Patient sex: M
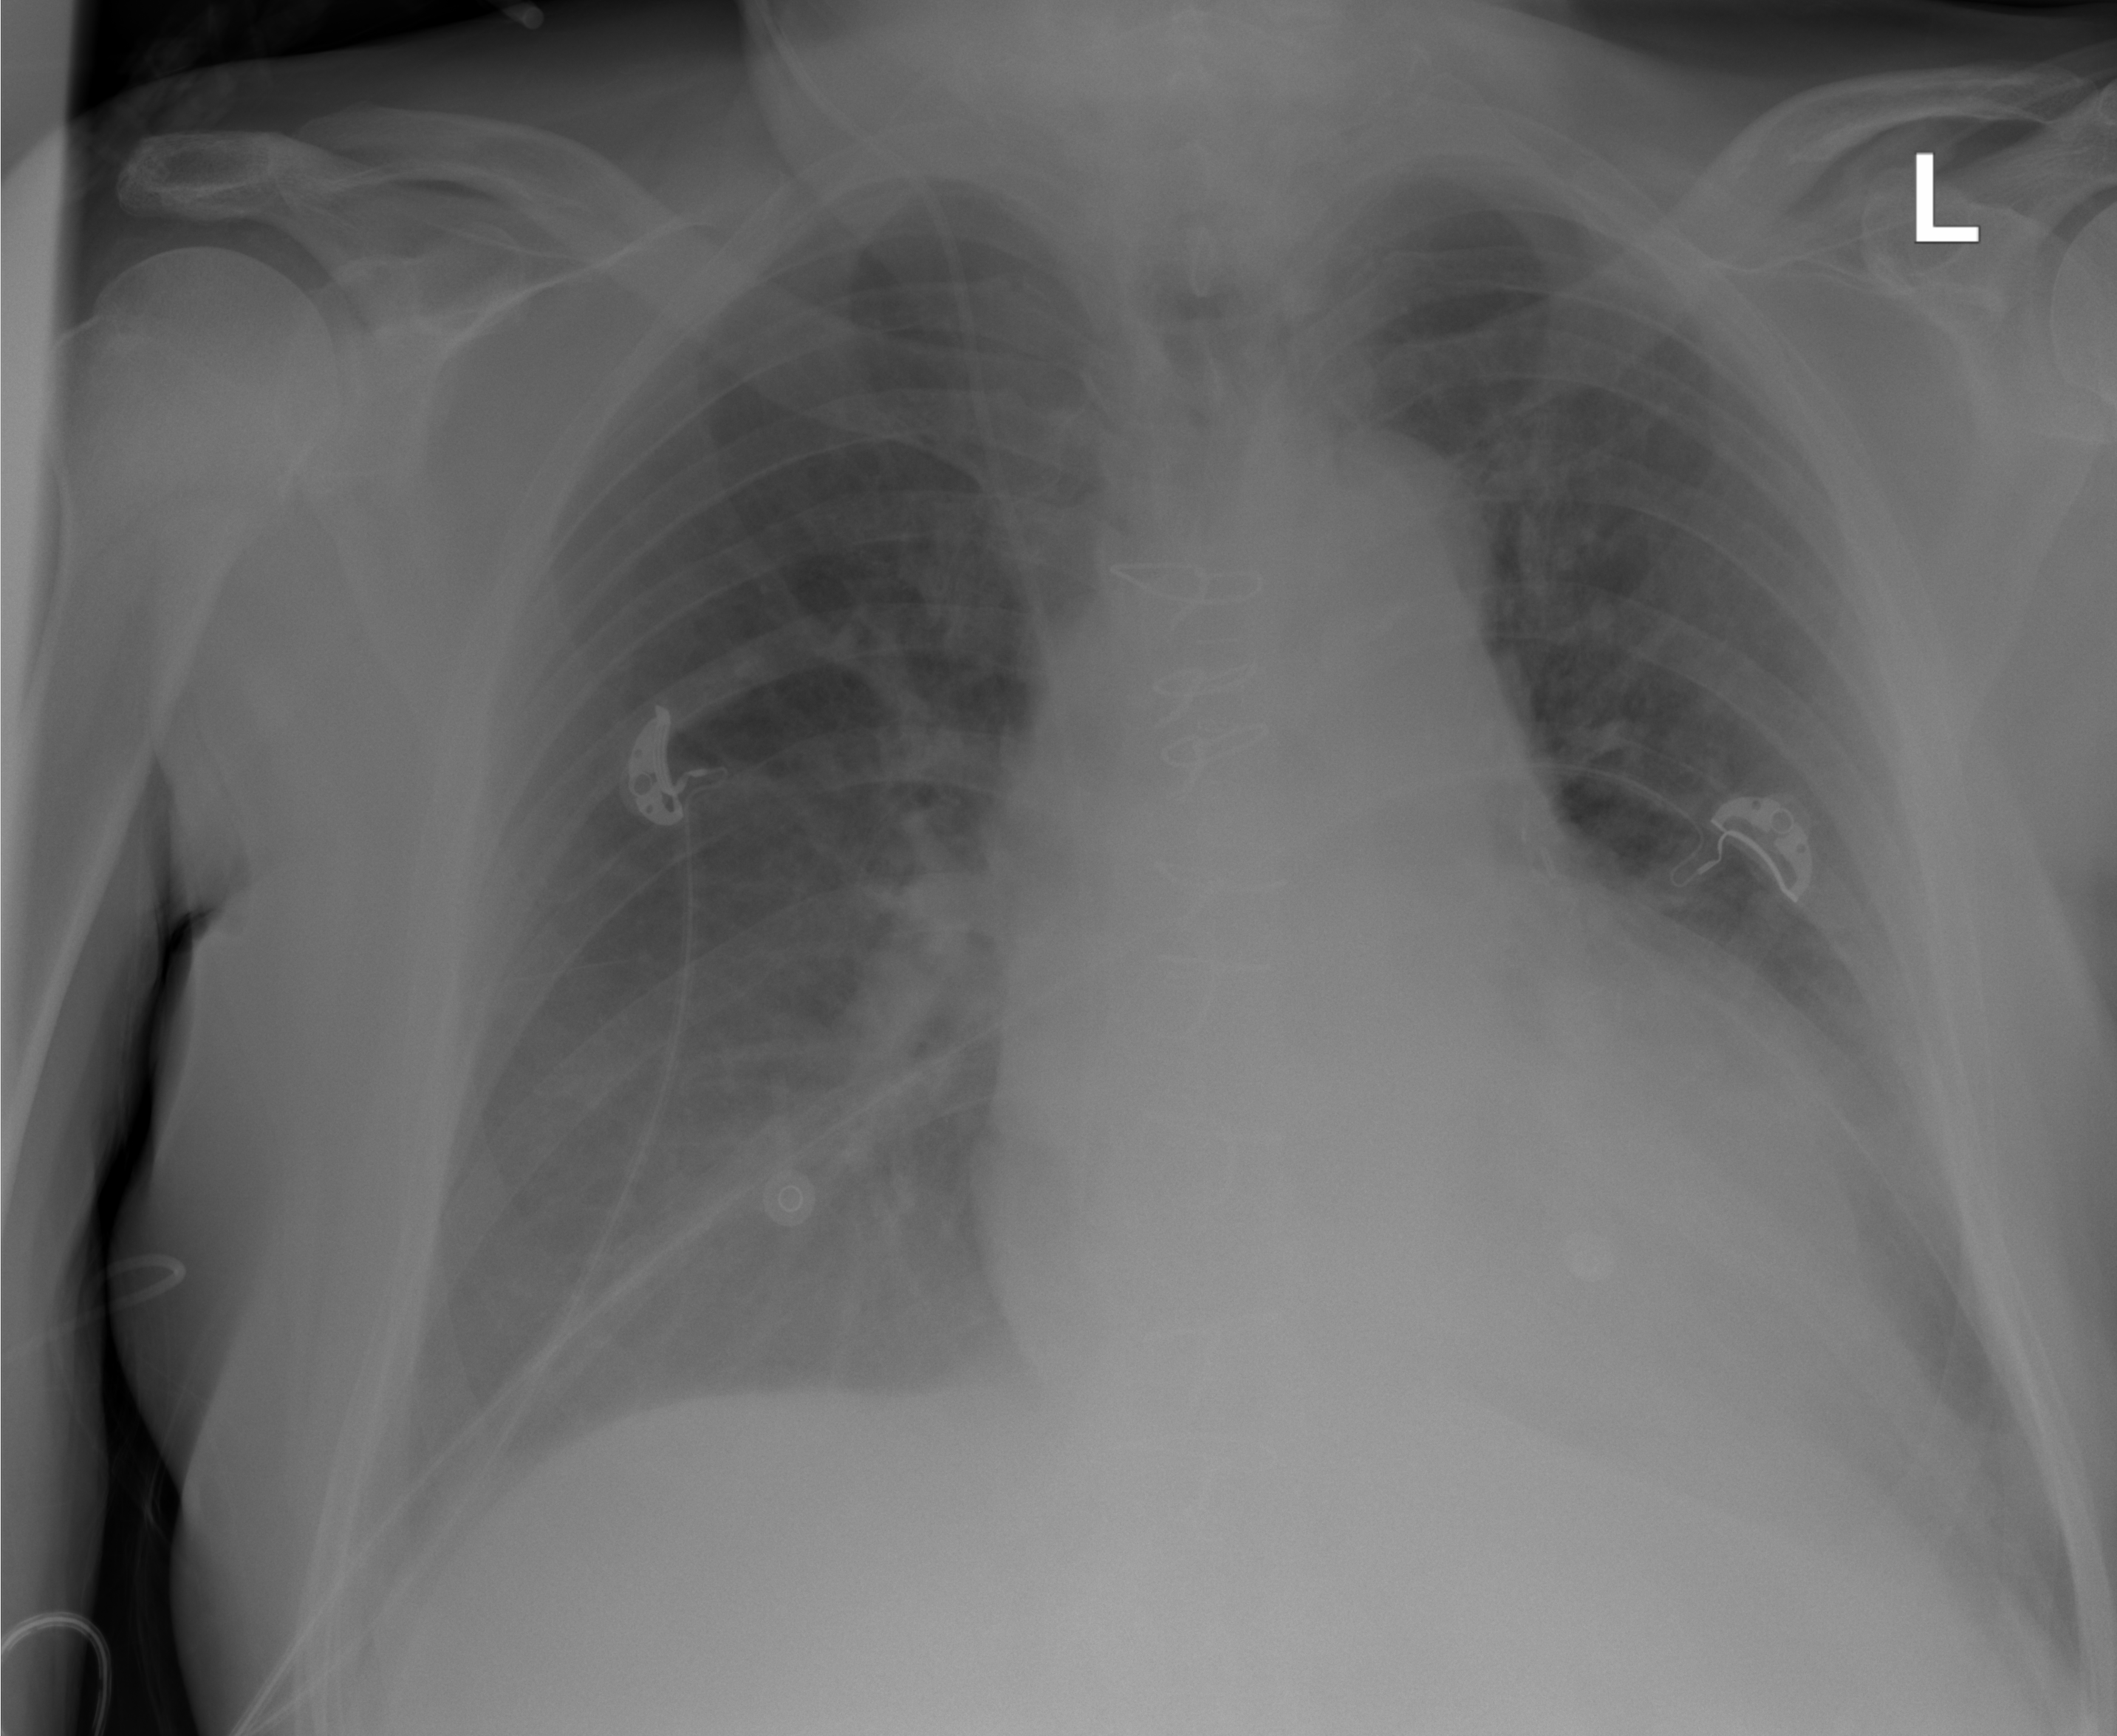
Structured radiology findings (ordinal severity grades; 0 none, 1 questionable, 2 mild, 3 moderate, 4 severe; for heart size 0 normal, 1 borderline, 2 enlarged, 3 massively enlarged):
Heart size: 2
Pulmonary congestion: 2
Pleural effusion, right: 2
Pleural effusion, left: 1
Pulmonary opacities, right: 1
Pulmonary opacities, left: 0
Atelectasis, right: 2
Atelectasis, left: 2